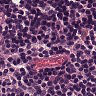
Metastatic tissue present: no